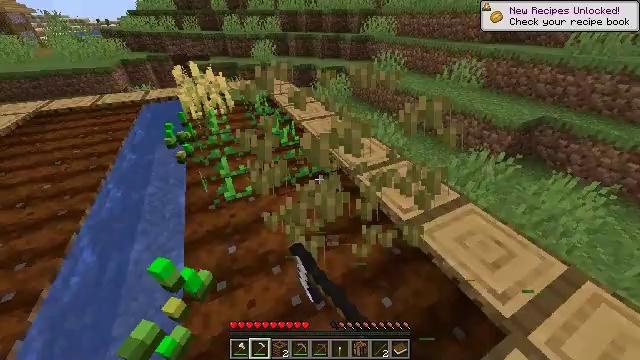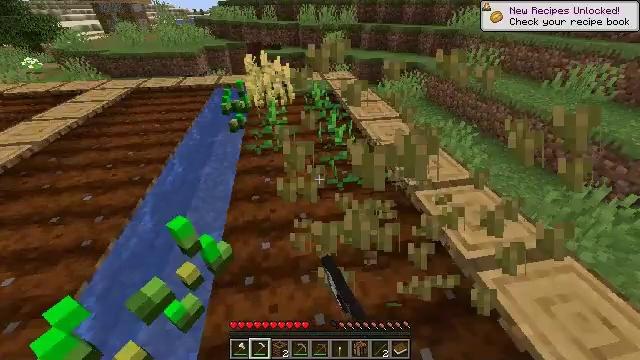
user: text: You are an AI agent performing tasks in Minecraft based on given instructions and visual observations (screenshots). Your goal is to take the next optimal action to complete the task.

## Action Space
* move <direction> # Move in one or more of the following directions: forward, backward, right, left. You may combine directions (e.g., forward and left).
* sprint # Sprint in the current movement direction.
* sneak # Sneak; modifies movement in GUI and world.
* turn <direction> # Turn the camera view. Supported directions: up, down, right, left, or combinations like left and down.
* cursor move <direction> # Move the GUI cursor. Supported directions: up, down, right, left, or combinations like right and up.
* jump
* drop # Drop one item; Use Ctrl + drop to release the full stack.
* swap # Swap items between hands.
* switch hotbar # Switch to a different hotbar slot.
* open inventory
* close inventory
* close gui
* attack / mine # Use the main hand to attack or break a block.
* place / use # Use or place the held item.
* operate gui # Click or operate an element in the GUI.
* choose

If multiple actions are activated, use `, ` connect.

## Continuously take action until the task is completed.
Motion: motion action
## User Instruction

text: Destroy the wheat to collect it.
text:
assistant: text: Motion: turn left, attack / mine
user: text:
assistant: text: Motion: attack / mine